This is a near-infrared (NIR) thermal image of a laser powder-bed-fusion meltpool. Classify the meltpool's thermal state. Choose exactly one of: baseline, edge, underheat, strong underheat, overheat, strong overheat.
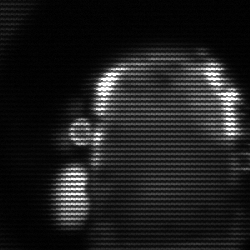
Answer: baseline